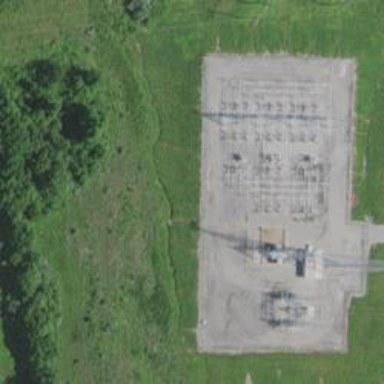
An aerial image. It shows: Outdoor power substation at the transmission level.